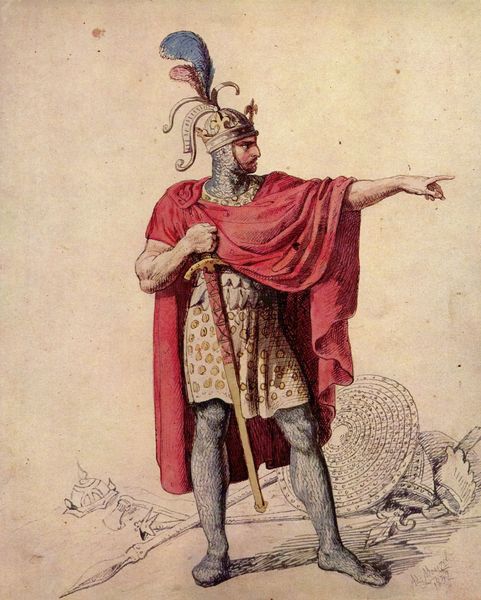
Titel: Alfred der Große
Künstler: Adolph Menzel
Standort: Schweinfurt
Institution: Sammlung Georg Schäfer
Schlagwörter: angriff, blau, feder, flügel, hand, held, mann, schatten, umhang, aquarell, gelb, ocker, braun, finger, geste, grau, licht, nase, profil, schwarz, zeichnung, blick, rot, tuch, weg, beige, muster, rock, bart, hemd, schnurrbart, arm, arme, falten, federn, inkarnat, stehen, hände, porträt, gewand, gold, mantel, kinn, krone, rosa, beine, federbusch, fell, papier, farbe, grafik, graphik, kaiser, könig, lanze, zeigefinger, muskeln, ernst, finster, grimmig, mimik, überwurf, faltenwurf, scheide, zeigen, griff, strümpfe, schild, tusche, antike, kreuz, linear, druck, druckgraphik, schraffur, radierung, stich, schwert, uniform, waffen, soldat, waffe, bedrohlich, koloriert, helm, entwurf, ritter, fürst, rüstung, fleck, römer, gestus, muskel, sage, strumpfhose, krieger, richtung, fingerzeig, feldherr, speer, spielbein, standbein, flügelhelm, kräftig, zorn, dominant, beinkleid, kettenhemd, befehlshaber, bestimmend, arthur, fender, musker, faust linien, netzhemd, parierleiste, scwert, soldet, handhelm, herisch, kololriert, ausgestreckter